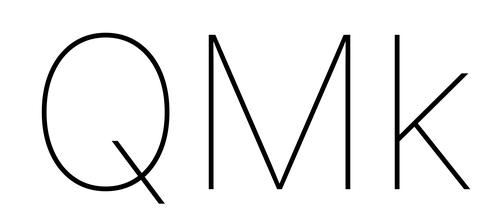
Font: Inter_Thin